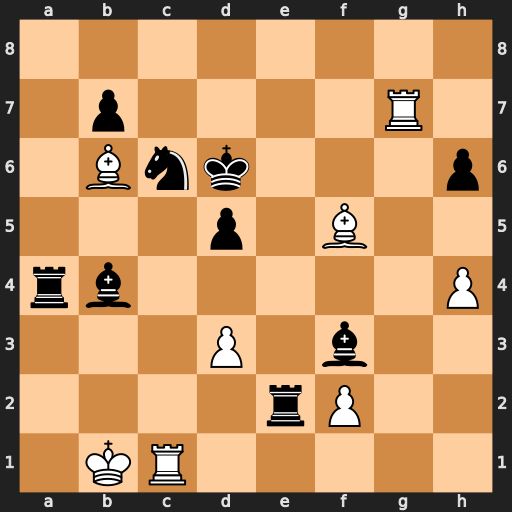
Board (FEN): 8/1p4R1/1Bnk3p/3p1B2/rb5P/3P1b2/4rP2/1KR5
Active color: w
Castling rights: -
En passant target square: -
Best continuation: Bc7#